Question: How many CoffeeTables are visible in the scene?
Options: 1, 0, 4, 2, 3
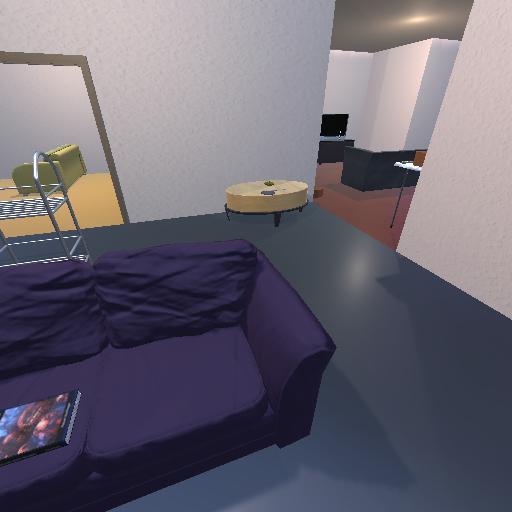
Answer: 1